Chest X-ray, AP view. Patient: 18 years old, sex F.
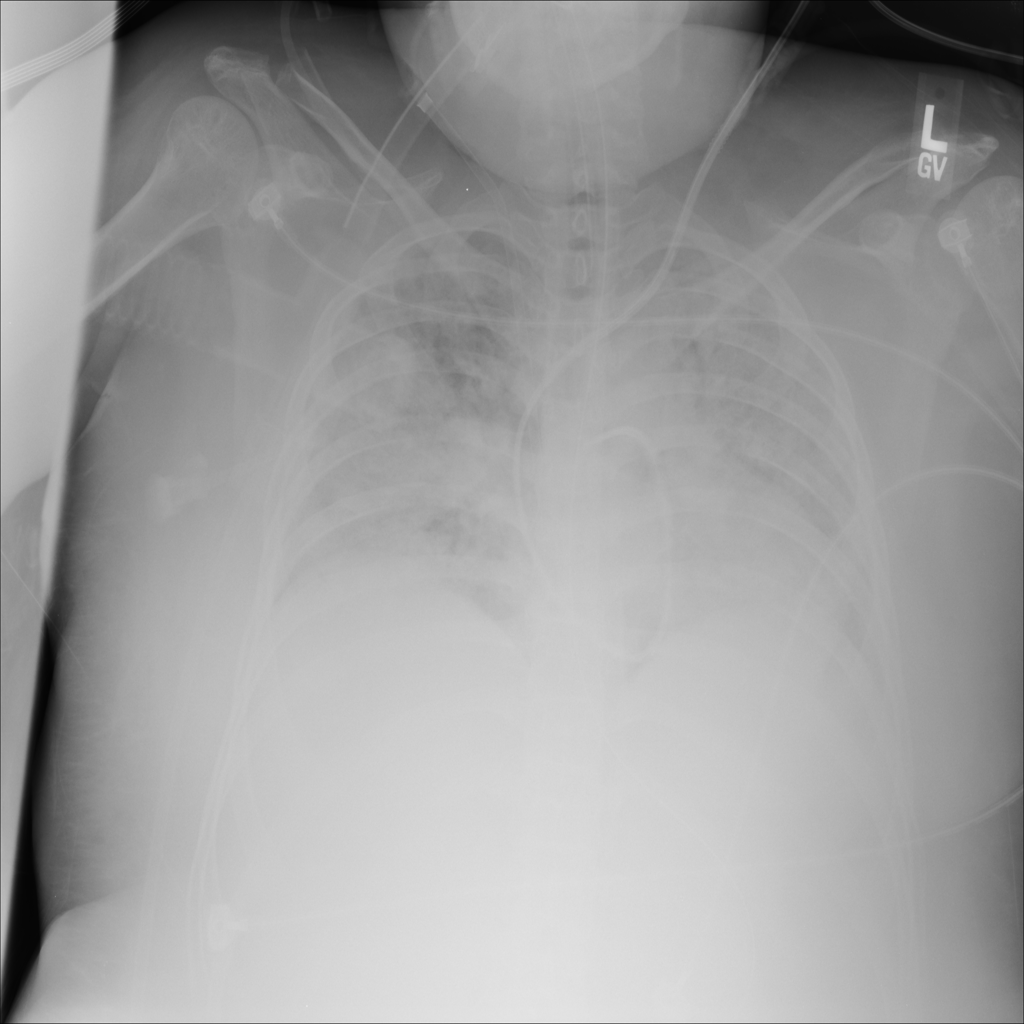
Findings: Infiltration